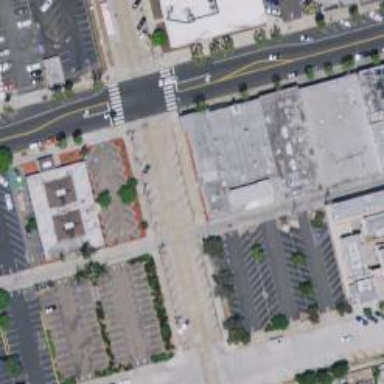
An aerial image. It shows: Commercial building.